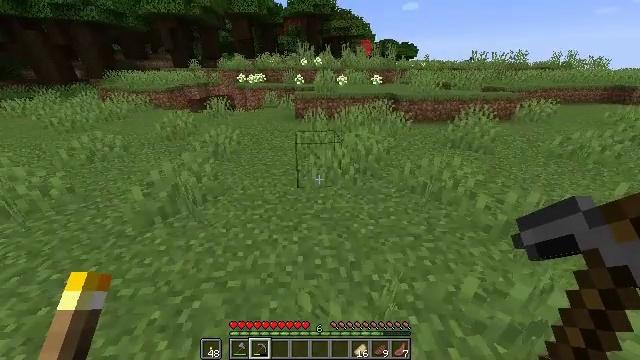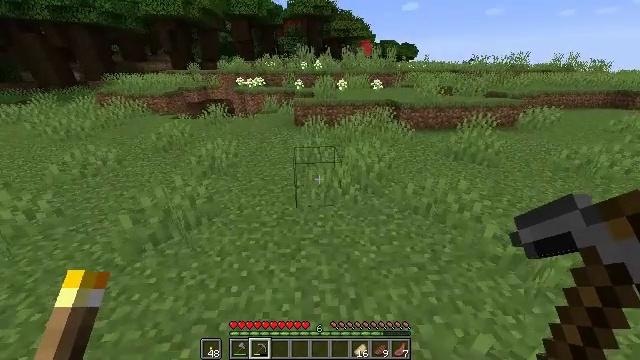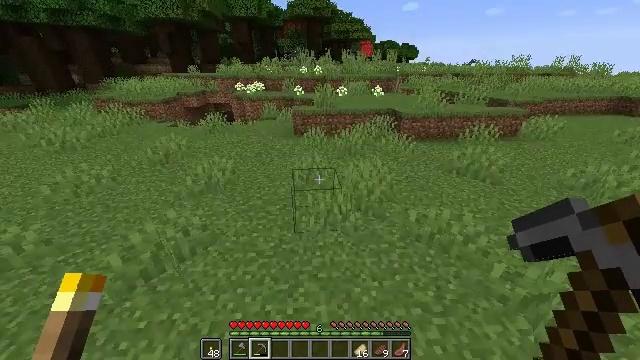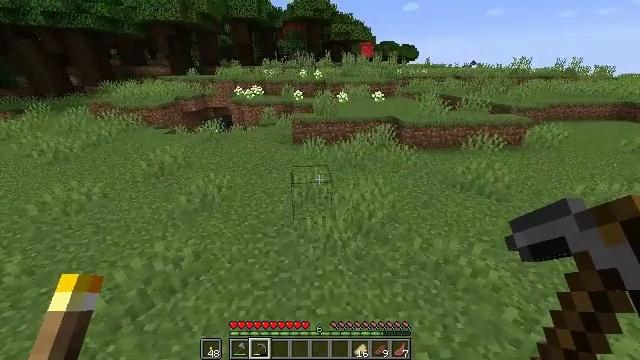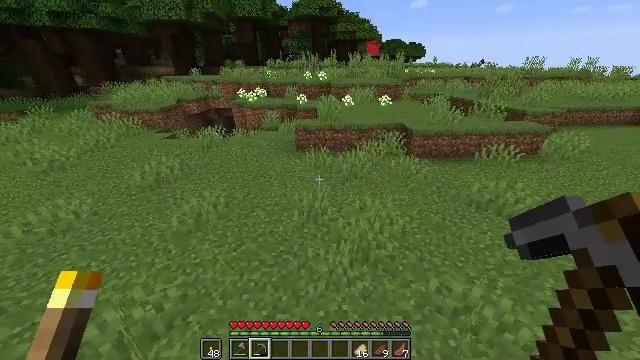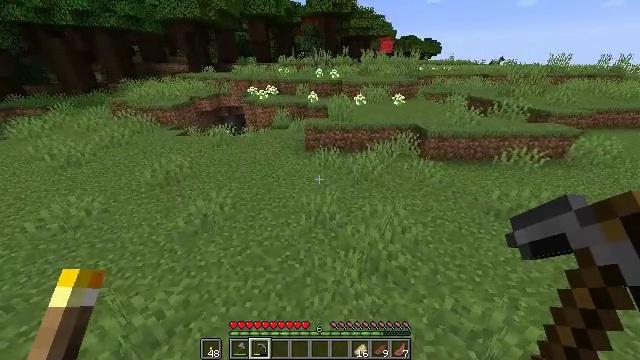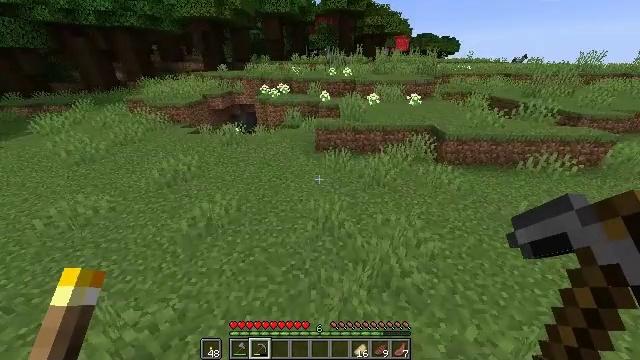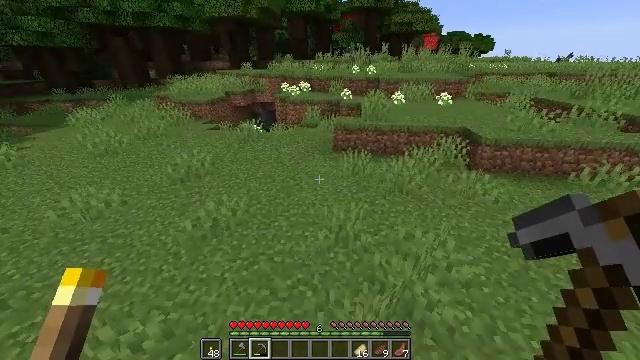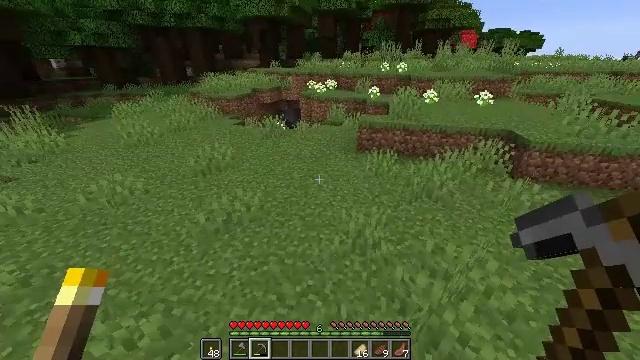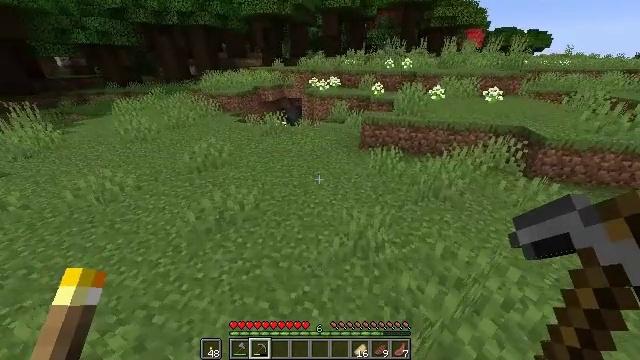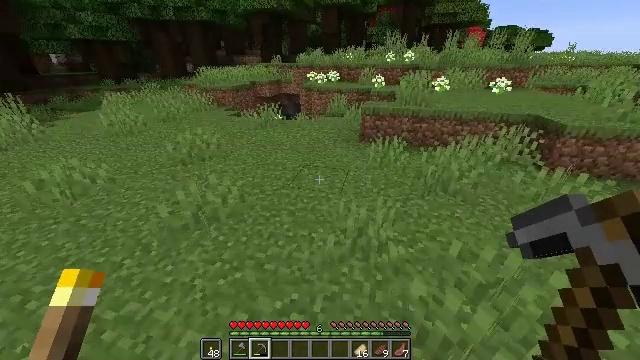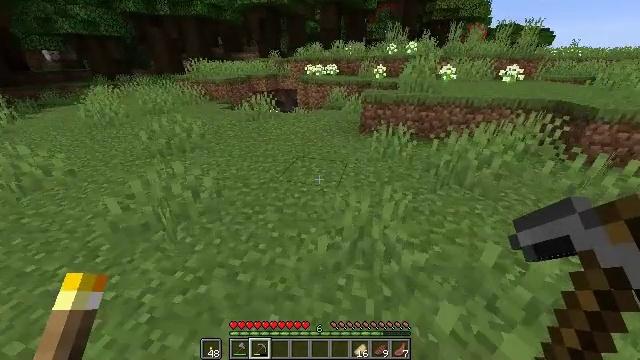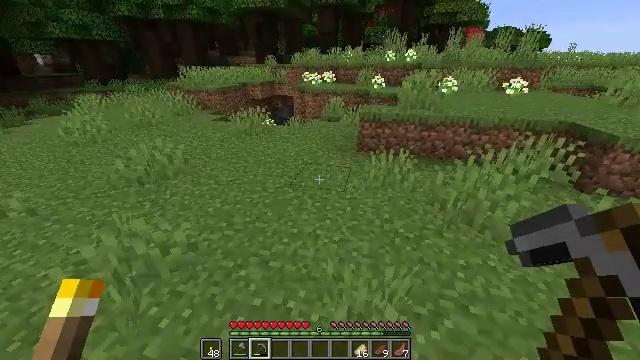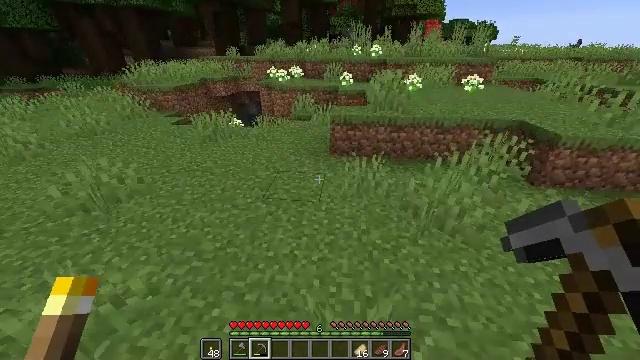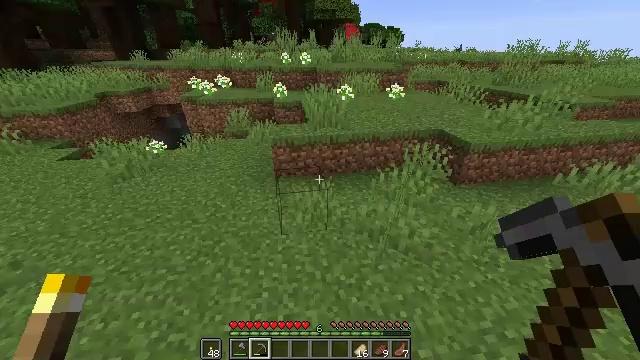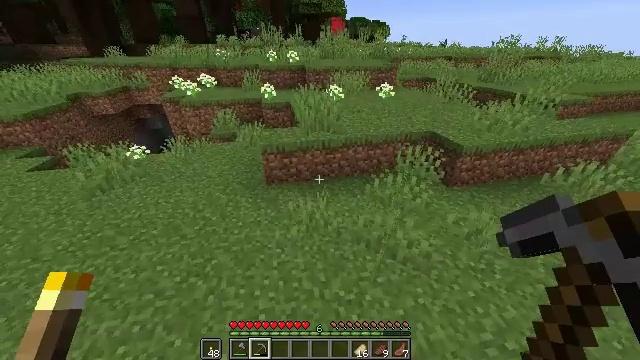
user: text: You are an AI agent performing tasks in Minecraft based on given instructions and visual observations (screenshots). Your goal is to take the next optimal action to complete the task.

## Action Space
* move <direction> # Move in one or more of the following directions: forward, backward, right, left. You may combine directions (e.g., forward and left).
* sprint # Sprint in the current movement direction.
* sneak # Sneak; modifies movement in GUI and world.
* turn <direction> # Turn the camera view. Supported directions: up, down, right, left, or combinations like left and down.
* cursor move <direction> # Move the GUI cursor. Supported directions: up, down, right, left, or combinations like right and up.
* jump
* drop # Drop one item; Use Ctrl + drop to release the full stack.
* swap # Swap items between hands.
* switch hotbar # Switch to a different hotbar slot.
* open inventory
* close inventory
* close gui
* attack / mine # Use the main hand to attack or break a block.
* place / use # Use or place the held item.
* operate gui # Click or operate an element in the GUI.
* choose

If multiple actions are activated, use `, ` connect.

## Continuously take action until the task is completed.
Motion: motion action
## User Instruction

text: Gather azure bluet from the ground.
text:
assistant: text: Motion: move forward, sprint, jump
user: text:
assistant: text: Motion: move forward, sprint, jump
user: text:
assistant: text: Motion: move forward, sprint, jump
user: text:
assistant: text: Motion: move forward, sprint, turn left, jump
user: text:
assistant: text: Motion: move forward, sprint, turn left, jump
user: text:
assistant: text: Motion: move forward, sprint, turn left, jump
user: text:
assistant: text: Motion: move forward, sprint, turn left, jump
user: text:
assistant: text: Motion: move forward, sprint, turn left, jump
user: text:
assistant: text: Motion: move forward, sprint, jump
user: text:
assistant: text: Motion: move forward, sprint, jump
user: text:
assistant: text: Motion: move forward, sprint, jump
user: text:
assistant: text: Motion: move forward, sprint, jump
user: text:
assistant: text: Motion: move forward, sprint, turn right and down, jump
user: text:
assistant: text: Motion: move forward, sprint, turn right, jump
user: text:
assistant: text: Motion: move forward, sprint, turn right and down, jump
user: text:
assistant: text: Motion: move forward, sprint, jump
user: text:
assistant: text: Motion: move forward, sprint, jump
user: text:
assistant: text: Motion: move forward, sprint, jump
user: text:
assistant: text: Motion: move forward, sprint, jump
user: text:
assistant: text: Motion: move forward, sprint, jump
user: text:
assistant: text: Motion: move forward, sprint, jump
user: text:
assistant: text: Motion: move forward, sprint, jump
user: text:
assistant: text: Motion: move forward, sprint, jump
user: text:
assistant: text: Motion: move forward, sprint, jump
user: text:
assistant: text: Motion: move forward, sprint, jump
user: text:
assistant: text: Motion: move forward, sprint, turn right, jump
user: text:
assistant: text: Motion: move forward, sprint, turn right, jump
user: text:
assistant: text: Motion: move forward, sprint, turn right and down, jump
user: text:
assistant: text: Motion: move forward, sprint, turn down, jump
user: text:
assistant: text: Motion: move forward, sprint, jump